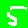
Digit: 5